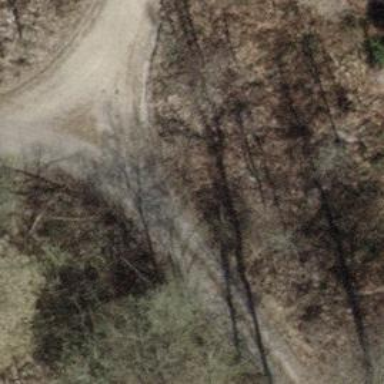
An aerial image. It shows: Gravel track with grade2 tracktype.